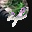
Label: 4